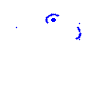
Particle: kaon